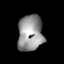
Tissue: lung
Cell type: Fibroblasts
Senescence score: 0.586
Nuclear area (px): 882
Mean DAPI intensity: 149.541